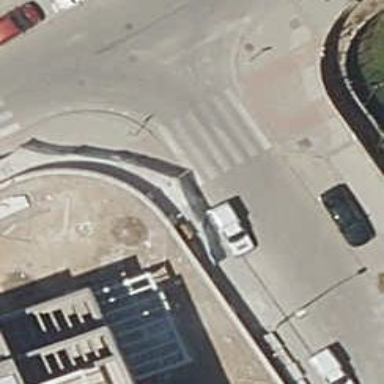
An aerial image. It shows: Uncontrolled road crossing.